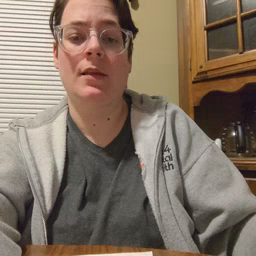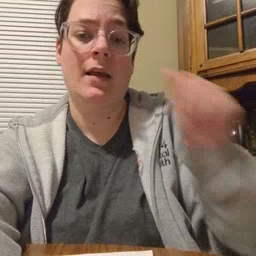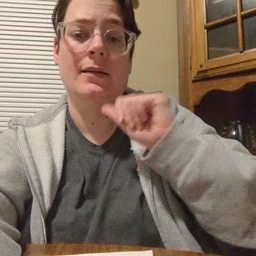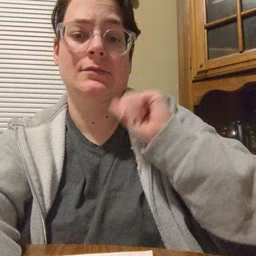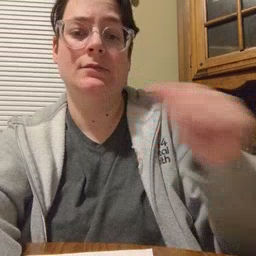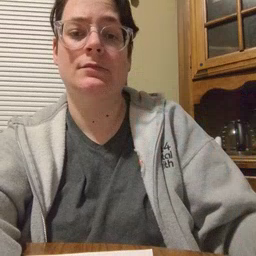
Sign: aunt